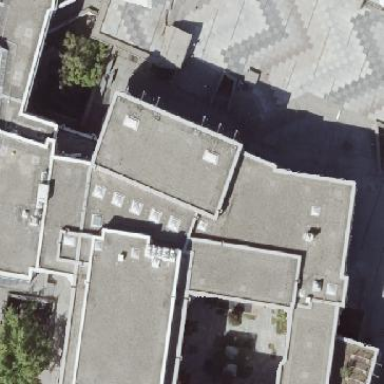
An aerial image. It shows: Building with flat grey roof made of tar paper. The building itself is orange in color.